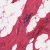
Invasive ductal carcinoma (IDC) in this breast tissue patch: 0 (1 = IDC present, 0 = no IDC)